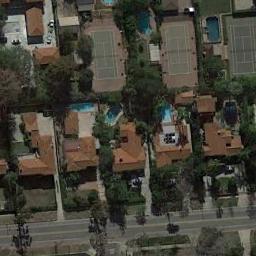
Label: tennis_court